Interaction volume radius: 10 \u00c5
Interaction volume height: 10 \u00c5
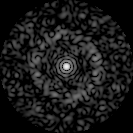
Disorder parameter: 0.8048